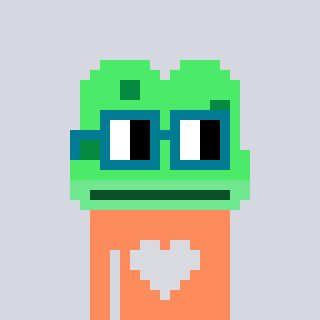
a pixel art character with square dark green glasses, a frog-shaped head and a peachy-colored body on a cool background